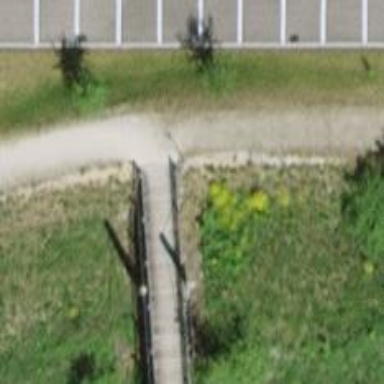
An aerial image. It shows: Footway on bridge with grade 2 tracktype.